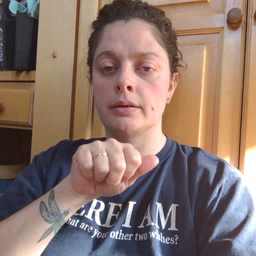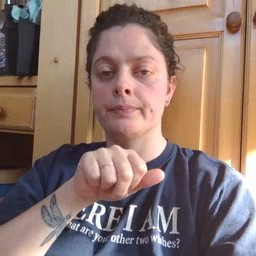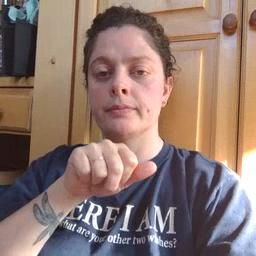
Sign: dog